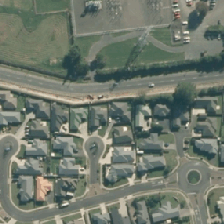
Land cover: urban_build_up